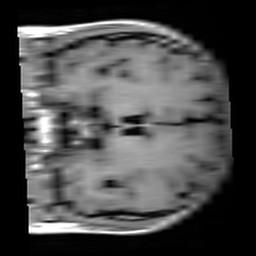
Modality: T1w
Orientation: coronal
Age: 21
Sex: male
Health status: healthy
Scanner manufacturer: siemens
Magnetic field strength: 3 T
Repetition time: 4.1 s
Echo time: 0.0085 s